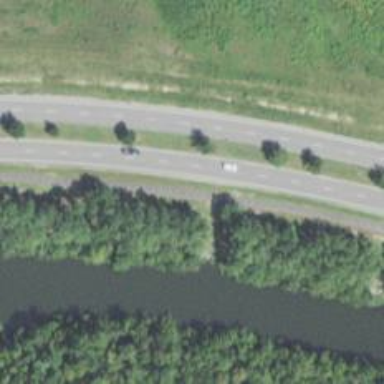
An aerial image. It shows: Cycleway.